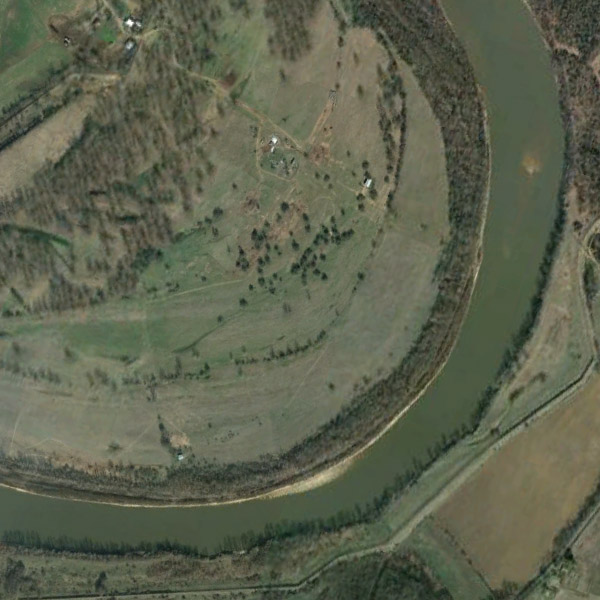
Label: River